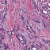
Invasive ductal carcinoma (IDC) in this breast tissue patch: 1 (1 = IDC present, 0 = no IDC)